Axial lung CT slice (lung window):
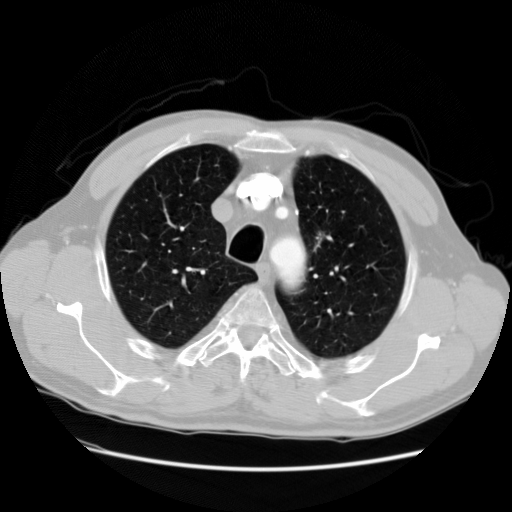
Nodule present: no